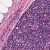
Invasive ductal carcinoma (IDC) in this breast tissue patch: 1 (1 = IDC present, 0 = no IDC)